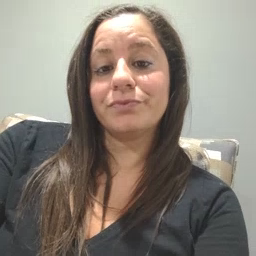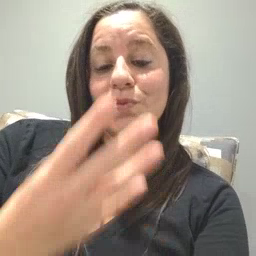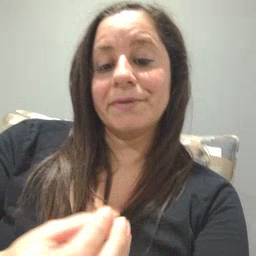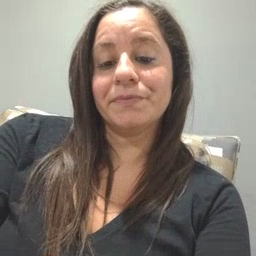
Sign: wet